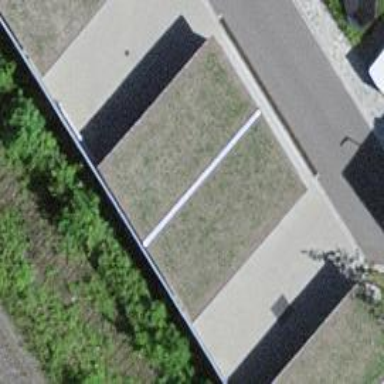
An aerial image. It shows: Carport structure.